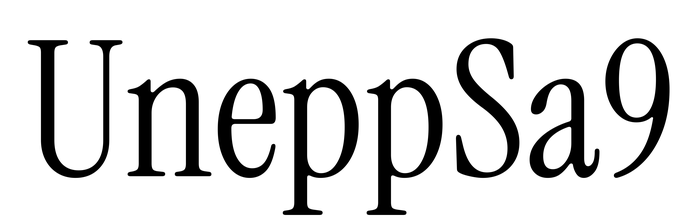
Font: InstrumentSerif-Regular